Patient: sex M, age 56
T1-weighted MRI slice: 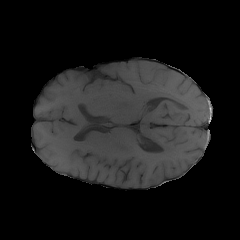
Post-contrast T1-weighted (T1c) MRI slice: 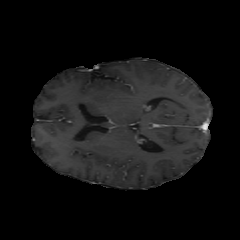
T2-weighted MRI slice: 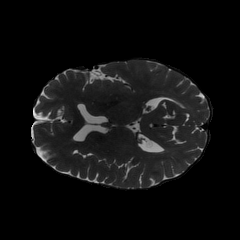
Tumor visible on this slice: no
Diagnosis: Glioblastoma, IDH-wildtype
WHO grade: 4